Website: macys
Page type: billing-address
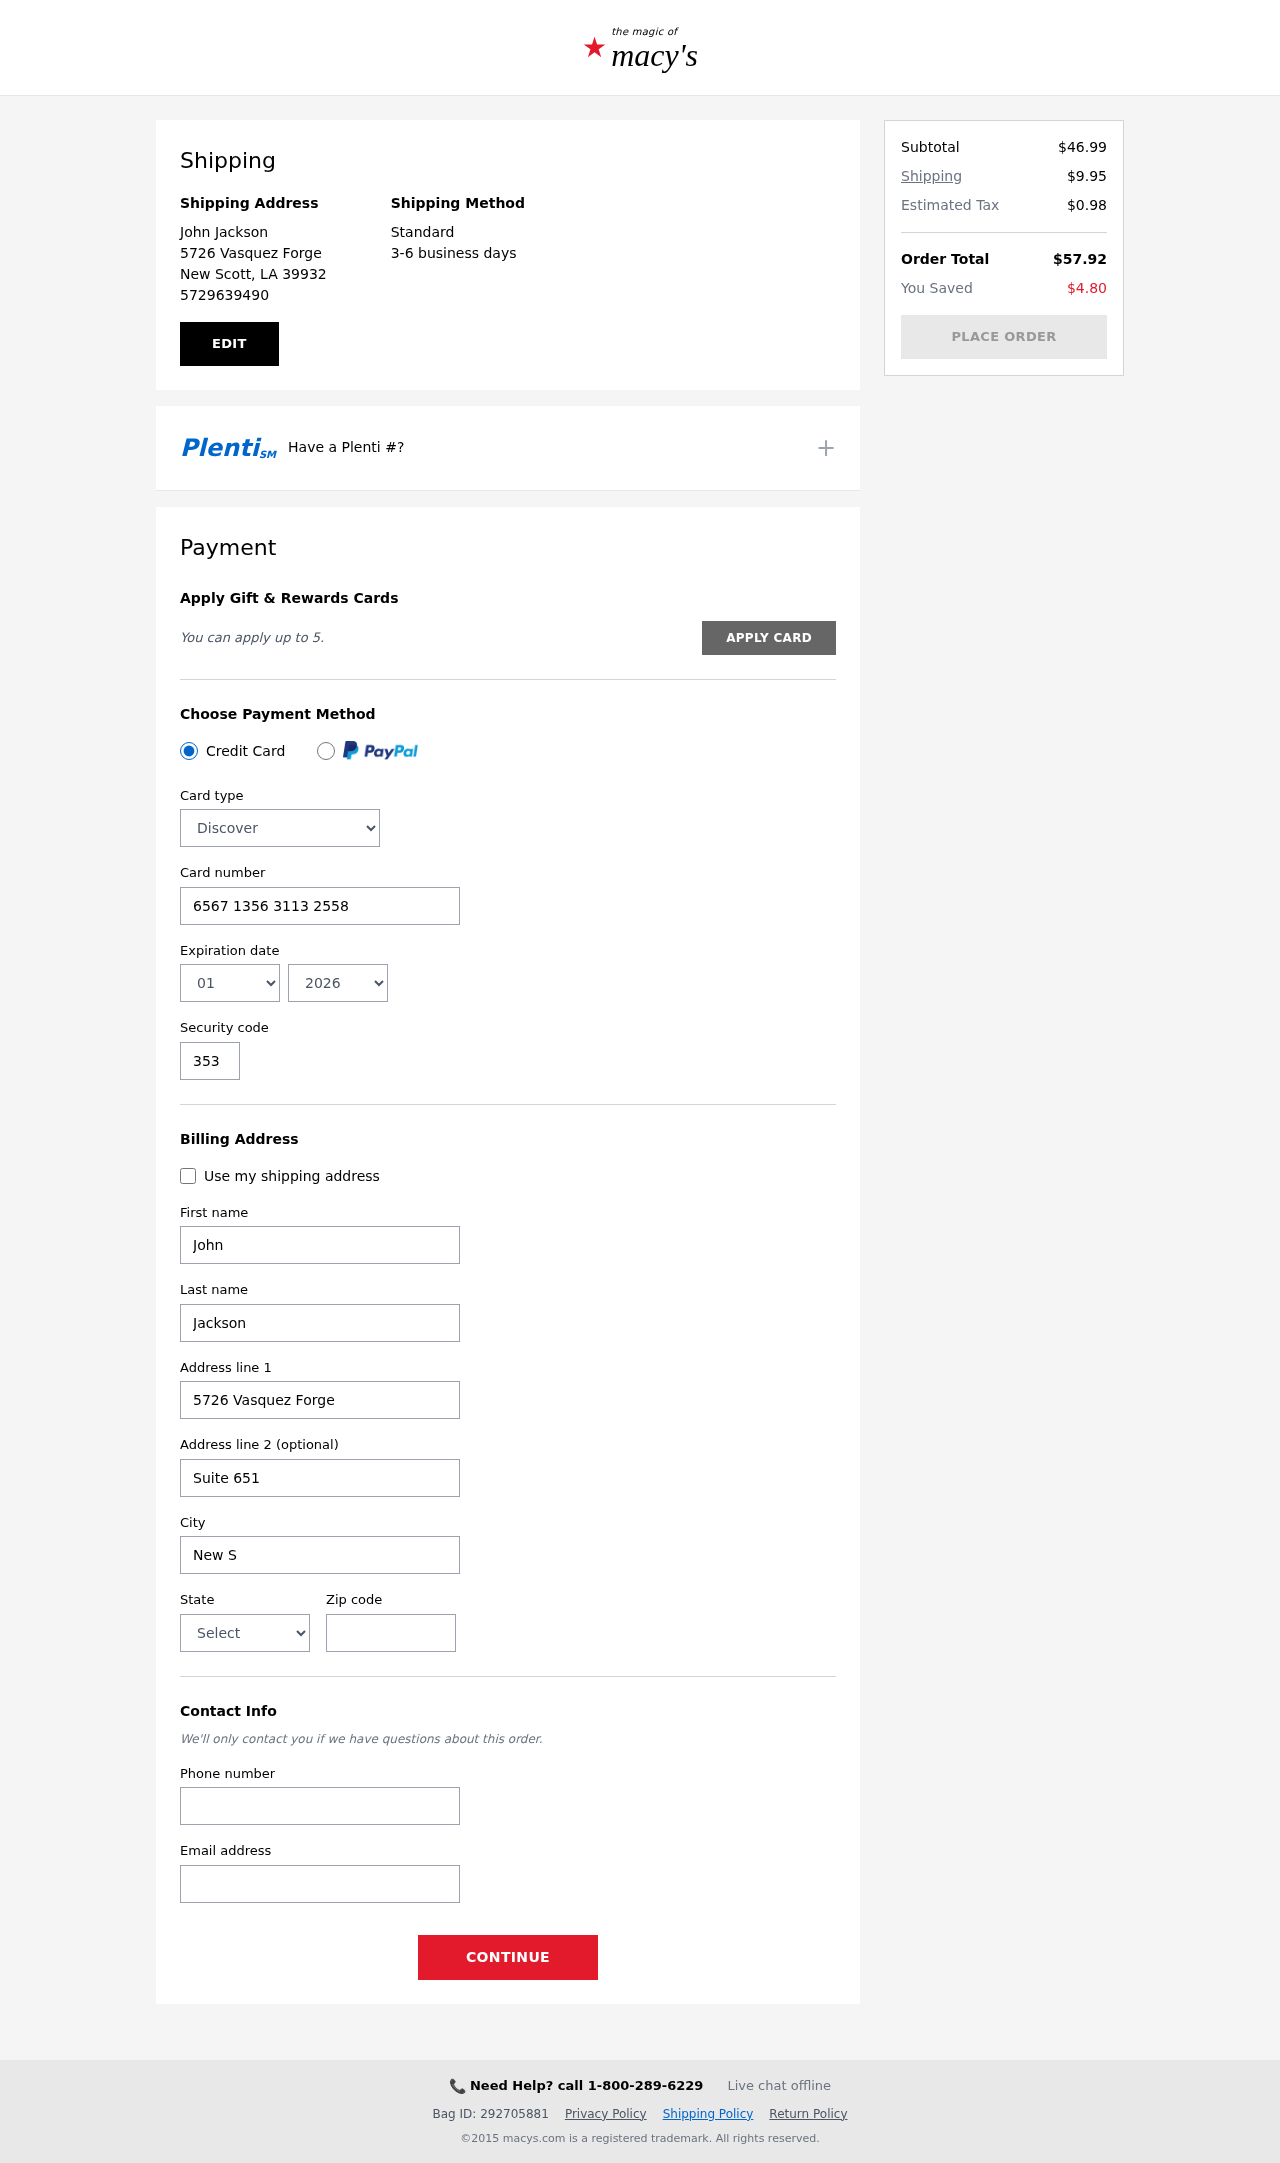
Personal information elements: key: PII_CARD_CVV
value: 353
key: PII_CARD_EXPIRY_MONTH
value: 01
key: PII_CARD_EXPIRY_YEAR
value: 26
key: PII_CARD_NUMBER
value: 6567 1356 3113 2558
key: PII_CARD_TYPE
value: Discover
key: PII_CITY
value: New Scott
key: PII_CITY_STATE_ZIP
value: New Scott, LA 39932
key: PII_EMAIL
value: johnjackson@hotmail.com
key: PII_FIRSTNAME
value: John
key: PII_FULLNAME
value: John Jackson
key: PII_LASTNAME
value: Jackson
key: PII_PHONE
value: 5729639490
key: PII_POSTCODE
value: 39932
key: PII_STATE
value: Louisiana
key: PII_STREET
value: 5726 Vasquez Forge
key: PII_STREET2
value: Suite 651
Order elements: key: ORDER_SUBTOTAL
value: $46.99
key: ORDER_SHIPPING_COST
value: $9.95
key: ORDER_TAX
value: $0.98
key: ORDER_TOTAL
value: $57.92
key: ORDER_SAVINGS
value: $4.80